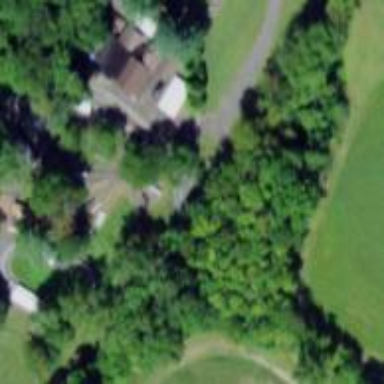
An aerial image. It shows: Miniature railway.